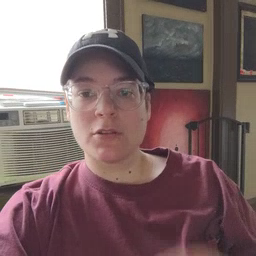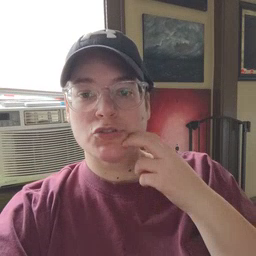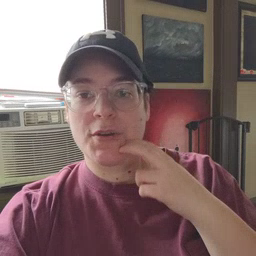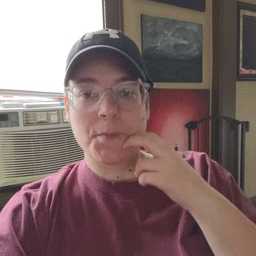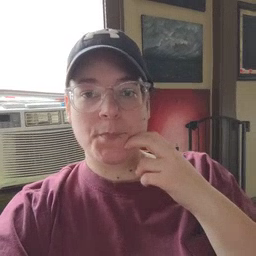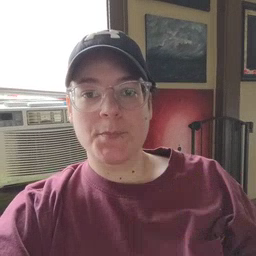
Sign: gum